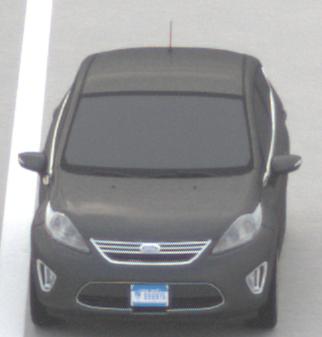
Make: Ford
Model: Fiesta
Detailed model: ’09 Sedan (seventh series)
Model produced from: 2010
Model produced until: 2017
Doors: 4
Color: gray
Road condition: dry road
Daytime: midday
Contrast: low contrast